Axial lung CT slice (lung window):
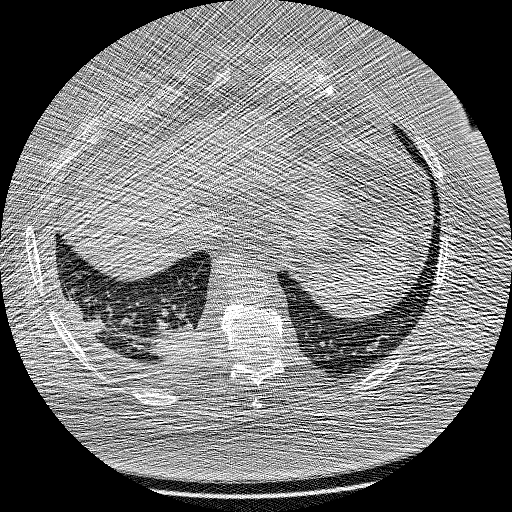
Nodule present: no